Question: I'm developing messenger application in wpf.
And I want to create control to display messages in chat room
I want to make it like in windowsphone's messages apps or any other smartphones' way of displaying incoming and outgoing messages.
Incoming messages on the left, outgoing messages - on the right and sort them by timestamp.
I've looked to telerik control toolkit's examples. There they used whole container to display all the messages sorted by timestamp you specify datatemplate for incoming and outgoing messages to work with it. But the problem is telerik is not free toolkit. So I have to do it by myself.
Here is example of what I want
'''
<UserControl.DataContext>
<viewModels:MessagesViewModel/>
</UserControl.DataContext>
'''
Here are templates for incoming and outgoing messages
'''
<UserControl.Resources>
<DataTemplate x:Key="IncomingMessageTemplate">
<Grid Margin="12,12">
<Grid.ColumnDefinitions>
<ColumnDefinition Width="3*"/>
<ColumnDefinition Width="*"/>
</Grid.ColumnDefinitions>
<StackPanel>
<telerikPrimitivesNamespace:RadPointerContentControl Background="{StaticResource PhoneAccentBrush}"
PointerDirection="Top"
TargetPoint="-141,-100">
<telerikPrimitivesNamespace:RadPointerContentControl.PointerTemplate>
<DataTemplate>
<Polygon Width="14"
Height="28"
Points="0,14 0,28 14,14"
StrokeThickness="0"
Fill="{StaticResource PhoneAccentBrush}"
RenderTransformOrigin="0.5, 0.5">
<Polygon.RenderTransform>
<TransformGroup>
<ScaleTransform ScaleX="-1"/>
<TranslateTransform Y="-2"/>
</TransformGroup>
</Polygon.RenderTransform>
</Polygon>
</DataTemplate>
</telerikPrimitivesNamespace:RadPointerContentControl.PointerTemplate>
<StackPanel>
<TextBlock Text="{Binding Path=Text}" MinHeight="54"
TextWrapping="Wrap" Foreground="White"
Margin="8, 2, 8, 6"/>
<TextBlock Text="{Binding Path=FormattedTimeStamp}"
Margin="8, 2, 8, 2"
HorizontalAlignment="Right"
Foreground="{StaticResource PhoneSubtleBrush}"/>
</StackPanel>
</telerikPrimitivesNamespace:RadPointerContentControl>
</StackPanel>
</Grid>
</DataTemplate>
<DataTemplate x:Key="OutgoingMessageTemplate">
<Grid Margin="12,12">
<Grid.ColumnDefinitions>
<ColumnDefinition Width="*"/>
<ColumnDefinition Width="3*"/>
</Grid.ColumnDefinitions>
<StackPanel Grid.Column="1">
<telerikPrimitivesNamespace:RadPointerContentControl
PointerDirection="bottom"
TargetPoint="145, -100">
<telerikPrimitivesNamespace:RadPointerContentControl.Background>
<SolidColorBrush Color="{StaticResource PhoneAccentColor}" Opacity="0.5"/>
</telerikPrimitivesNamespace:RadPointerContentControl.Background>
<telerikPrimitivesNamespace:RadPointerContentControl.PointerTemplate>
<DataTemplate>
<Polygon Width="14"
Height="28"
Points="0,14 0,28 14,14"
StrokeThickness="0">
<Polygon.RenderTransform>
<TransformGroup>
<ScaleTransform ScaleX="-1"/>
<TranslateTransform Y="0"/>
</TransformGroup>
</Polygon.RenderTransform>
<Polygon.Fill>
<SolidColorBrush Color="{StaticResource PhoneAccentColor}" Opacity="0.5"/>
</Polygon.Fill>
</Polygon>
</DataTemplate>
</telerikPrimitivesNamespace:RadPointerContentControl.PointerTemplate>
<StackPanel>
<TextBlock Text="{Binding Path=Text}" MinHeight="54"
TextWrapping="Wrap" Foreground="White"
Margin="8, 2, 8, 6"/>
<TextBlock Text="{Binding Path=FormattedTimeStamp}"
Margin="8, 2, 8, 2"
HorizontalAlignment="right"
Foreground="{StaticResource PhoneSubtleBrush}"/>
</StackPanel>
</telerikPrimitivesNamespace:RadPointerContentControl>
</StackPanel>
</Grid>
</DataTemplate>
<DataTemplate x:Key="TextBoxTemplate">
<Grid Margin="0, 74, 0, 12">
<Grid.ColumnDefinitions>
<ColumnDefinition Width="*"/>
<ColumnDefinition Width="3*"/>
</Grid.ColumnDefinitions>
<telerikPrimitivesNamespace:RadPointerContentControl Grid.ColumnSpan="2"
PointerDirection="bottom" TargetPoint="199, -100">
<telerikPrimitivesNamespace:RadPointerContentControl.PointerTemplate>
<DataTemplate>
<Polygon Width="14"
Height="28"
Points="0,14 0,28 14,14"
StrokeThickness="0">
<Polygon.RenderTransform>
<TransformGroup>
<ScaleTransform ScaleX="-1"/>
<TranslateTransform Y="-32"/>
</TransformGroup>
</Polygon.RenderTransform>
</Polygon>
</DataTemplate>
</telerikPrimitivesNamespace:RadPointerContentControl.PointerTemplate>
<telerikPrimitives:RadTextBox x:Name="PART_TextBox"
Watermark="chat on Facebook"
Margin="0,-5,0,20"
AcceptsReturn="True"
ActionButtonVisibility="Visible">
<telerikPrimitives:RadTextBox.ActionButtonStyle>
<Style TargetType="telerikTextBox:TextBoxActionButton">
<Setter Property="ButtonType"
Value="Custom"/>
<Setter Property="RestStateImageSource"
Value="Images/SendIcon.png"/>
</Style>
</telerikPrimitives:RadTextBox.ActionButtonStyle>
</telerikPrimitives:RadTextBox>
</telerikPrimitivesNamespace:RadPointerContentControl>
</Grid>
</DataTemplate>
</UserControl.Resources>
'''
Here is what I want - control to view conversations according to incoming and outgoing message templates
'''
<telerikData:RadConversationView Grid.Row="0"
ItemsSource="{Binding Messages}"
x:Name="conversationView" TextBoxTemplate="{StaticResource TextBoxTemplate}"
Margin="12, 0" IncomingMessageTemplate="{StaticResource IncomingMessageTemplate}" OutgoingMessageTemplate="{StaticResource OutgoingMessageTemplate}"
SendingMessage="OnSendingMessage" />
'''
Here is MessagesModelView for this control
'''
public class MessagesViewModel : ViewModelBase
{
private const int DefaultUserId = 4;
private ObservableCollection<CustomMessage> messages;
private ObservableCollection<Person> people;
private Person you;
private Person conversationBuddy;
private int currentGroup = 0;
private CustomMessage previousMessage;
private void InitializeMessages()
{
this.messages = new ObservableCollection<CustomMessage>();
this.messages.CollectionChanged += this.OnMessagesCollectionChanged;
}
private void OnMessagesCollectionChanged(object sender, System.Collections.Specialized.NotifyCollectionChangedEventArgs e)
{
if (e.NewItems == null)
{
return;
}
CustomMessage message = e.NewItems[0] as CustomMessage;
if (previousMessage != null)
{
if (previousMessage.SenderId != message.SenderId)
{
this.currentGroup++;
}
}
if (message.Group == null)
{
message.Group = this.currentGroup;
}
previousMessage = message;
}
private void InitializePeople()
{
this.people = new ObservableCollection<Person>();
for (int i = 1; i <= 5; i++)
{
Person person = new Person() { PersonId = i, Name = "PERSON " + i, Picture = new Uri("Images/FrameThumbnail.png", UriKind.RelativeOrAbsolute) };
this.people.Add(person);
}
}
public Person You
{
get
{
return this.you;
}
set
{
this.you = value;
this.OnPropertyChanged("You");
}
}
public Person ConversationBuddy
{
get
{
return this.conversationBuddy;
}
set
{
this.conversationBuddy = value;
this.OnPropertyChanged("ConversationBuddy");
}
}
public ObservableCollection<CustomMessage> Messages
{
get
{
if (this.messages == null)
{
this.InitializeMessages();
}
return this.messages;
}
private set
{
this.messages = value;
}
}
public ObservableCollection<Person> People
{
get
{
if (this.people == null)
{
this.InitializePeople();
}
return this.people;
}
private set
{
this.people = value;
}
}
}
public class CustomMessage : ConversationViewMessage, IComparable
{
public CustomMessage(string text, DateTime timeStamp, ConversationViewMessageType type, int senderId, int? group = null)
: base(text, timeStamp, type)
{
this.SenderId = senderId;
this.Group = group;
}
public int SenderId
{
get;
private set;
}
public int? Group
{
get;
set;
}
public SolidColorBrush MessageBackground
{
get
{
int id = this.SenderId % 6;
switch (id)
{
case 0: return new SolidColorBrush(Color.FromArgb(255, 51, 153, 51));
case 1: return new SolidColorBrush(Color.FromArgb(255, 27, 161, 226));
case 2: return new SolidColorBrush(Color.FromArgb(255, 255, 0, 151));
case 3: return new SolidColorBrush(Color.FromArgb(255, 240, 150, 9));
case 4: return new SolidColorBrush(Color.FromArgb(255, 0, 171, 169));
case 5: return new SolidColorBrush(Color.FromArgb(255, 140, 191, 38));
}
return App.Current.Resources["PhoneAccentBrush"] as SolidColorBrush;
}
}
public string FormattedTimeStamp
{
get
{
return this.TimeStamp.ToShortTimeString();
}
}
public override bool Equals(object obj)
{
CustomMessage secondMessage = obj as CustomMessage;
if (obj is DataGroup)
{
secondMessage = (obj as DataGroup).Key as CustomMessage;
}
return this.Group == secondMessage.Group;
}
public override int GetHashCode()
{
return this.Group.GetHashCode();
}
public int CompareTo(object obj)
{
CustomMessage targetMessage = obj as CustomMessage;
if (targetMessage != null)
{
return this.Group > targetMessage.Group ? 1 : this.Group == targetMessage.Group ? 0 : -1;
}
if (obj is DataGroup)
{
targetMessage = (obj as DataGroup).Key as CustomMessage;
return this.Group > targetMessage.Group ? 1 : this.Group == targetMessage.Group ? 0 : -1;
}
return 0;
}
}
public class Person : ViewModelBase
{
private int personId;
private string name;
private Uri picture;
public int PersonId
{
get
{
return this.personId;
}
set
{
if (this.personId != value)
{
this.personId = value;
this.OnPropertyChanged("PersonId");
}
}
}
public string Name
{
get
{
return this.name;
}
set
{
if (this.name != value)
{
this.name = value;
this.OnPropertyChanged("Name");
}
}
}
public Uri Picture
{
get
{
return this.picture;
}
set
{
if (this.picture != value)
{
this.picture = value;
this.OnPropertyChanged("Picture");
}
}
}
}
'''
Here is sketch design of my chat window

As you see according to design incoming messages are shown on the left and outgoing messages are shown on the right. All the messages are in polygon and sorted by timestamp.
I was looking for container like RadConversationView from telerik toolkit, but couldn't find. So I have to develop it by myself. But I'm new to xaml. So I don't know how to create container like that.
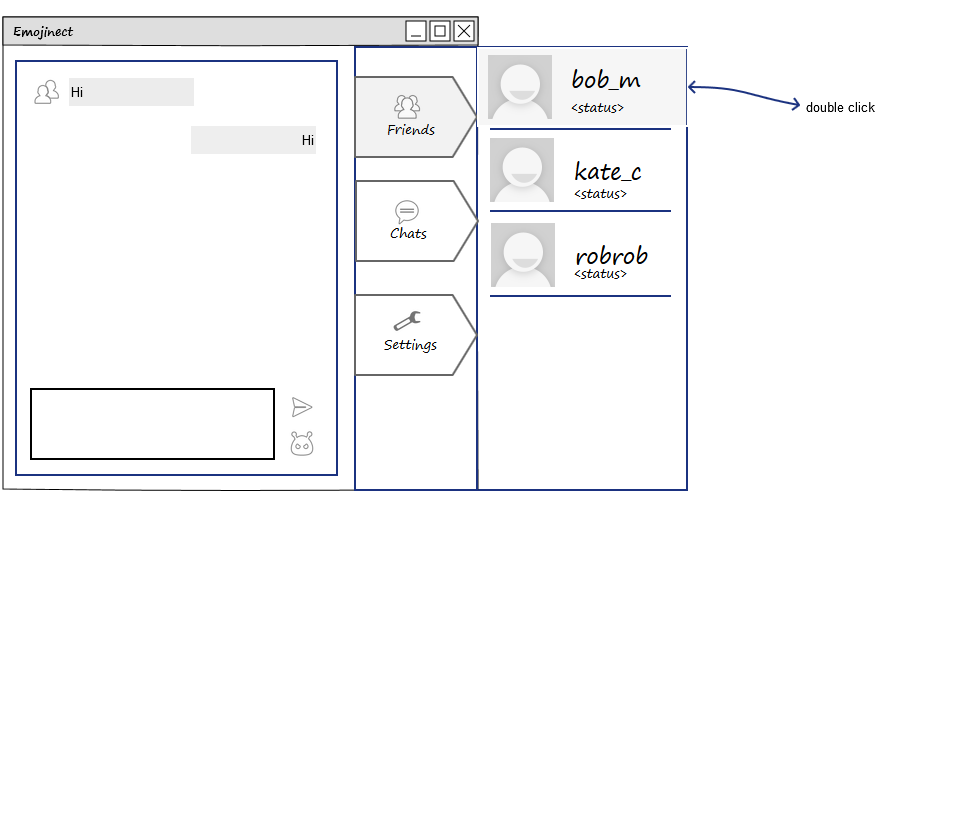
Answer: Most simply you can achieve this using a ListBox or ListView and set the HorizontalAlignment of Items depending on message type. Hard coded example :
'''
<ListBox>
<ListBox.Items>
<ListBoxItem Margin="10" HorizontalAlignment="Left">Incoming</ListBoxItem>
<ListBoxItem Margin="10" HorizontalAlignment="Right">Outgoing</ListBoxItem>
<ListBoxItem Margin="10" HorizontalAlignment="Left">Incoming</ListBoxItem>
<ListBoxItem Margin="10" HorizontalAlignment="Right">Outgoing</ListBoxItem>
<ListBoxItem Margin="10" HorizontalAlignment="Right">Outgoing</ListBoxItem>
<ListBoxItem Margin="10" HorizontalAlignment="Right">Outgoing</ListBoxItem>
</ListBox.Items>
</ListBox>
'''
To make it dynamic you can define a ItemContainerStyle and put trigger on MessageType (assuming you message class has this property).
'''
<ListBox>
<ListBox.ItemContainerStyle>
<Style TargetType="ListBoxItem">
<Setter Property="HorizontalAlignment" Value="Right"></Setter>
<Style.Triggers>
<DataTrigger Binding="{Binding MessageType}" Value="Incoming">
<Setter Property="HorizontalAlignment" Value="Left"></Setter>
</DataTrigger>
</Style.Triggers>
</Style>
</ListBox.ItemContainerStyle>
</ListBox>
'''